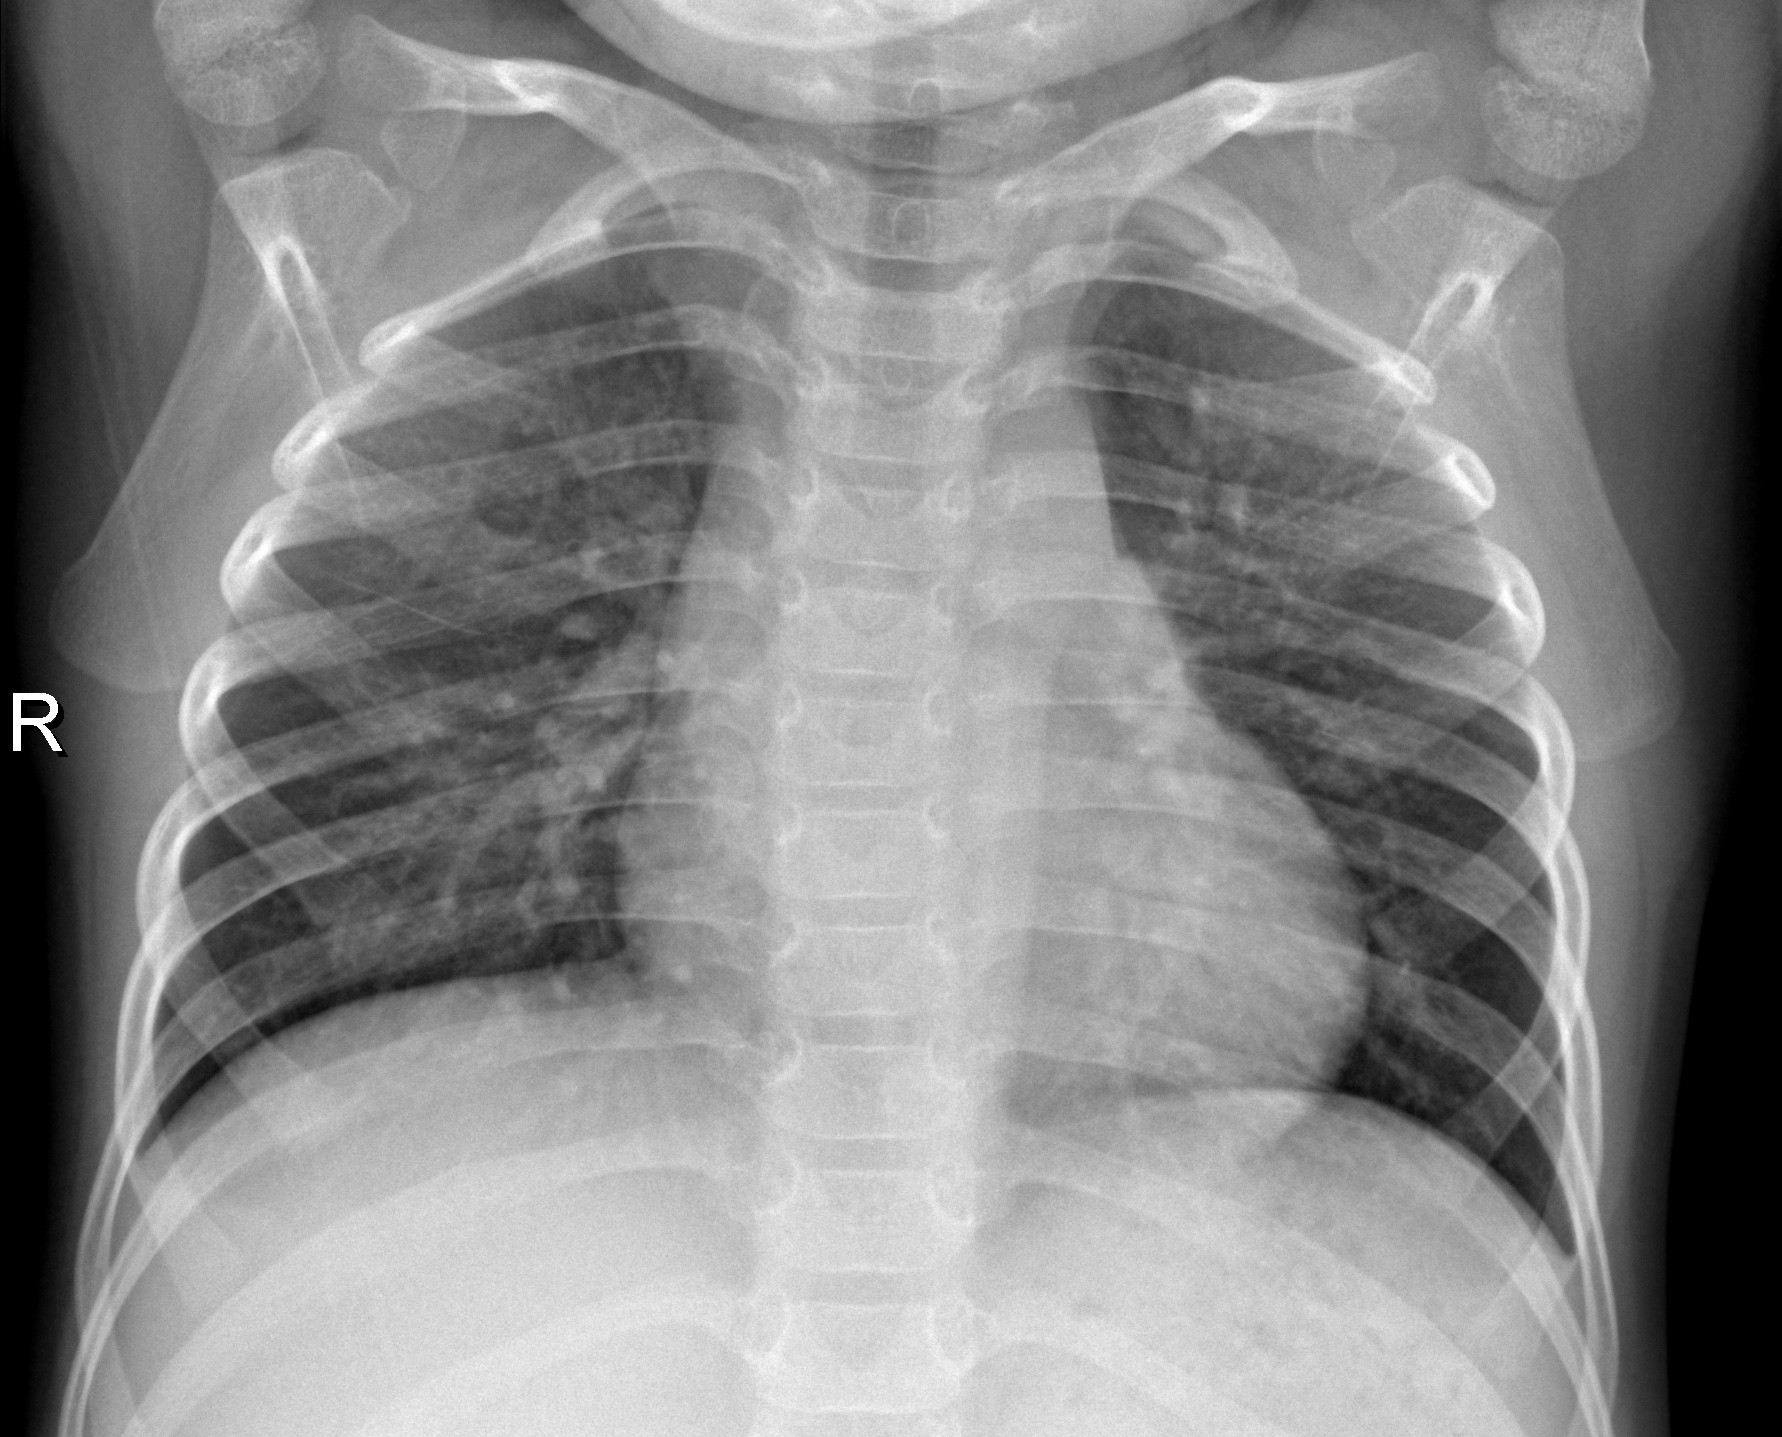
Diagnosis: NORMAL